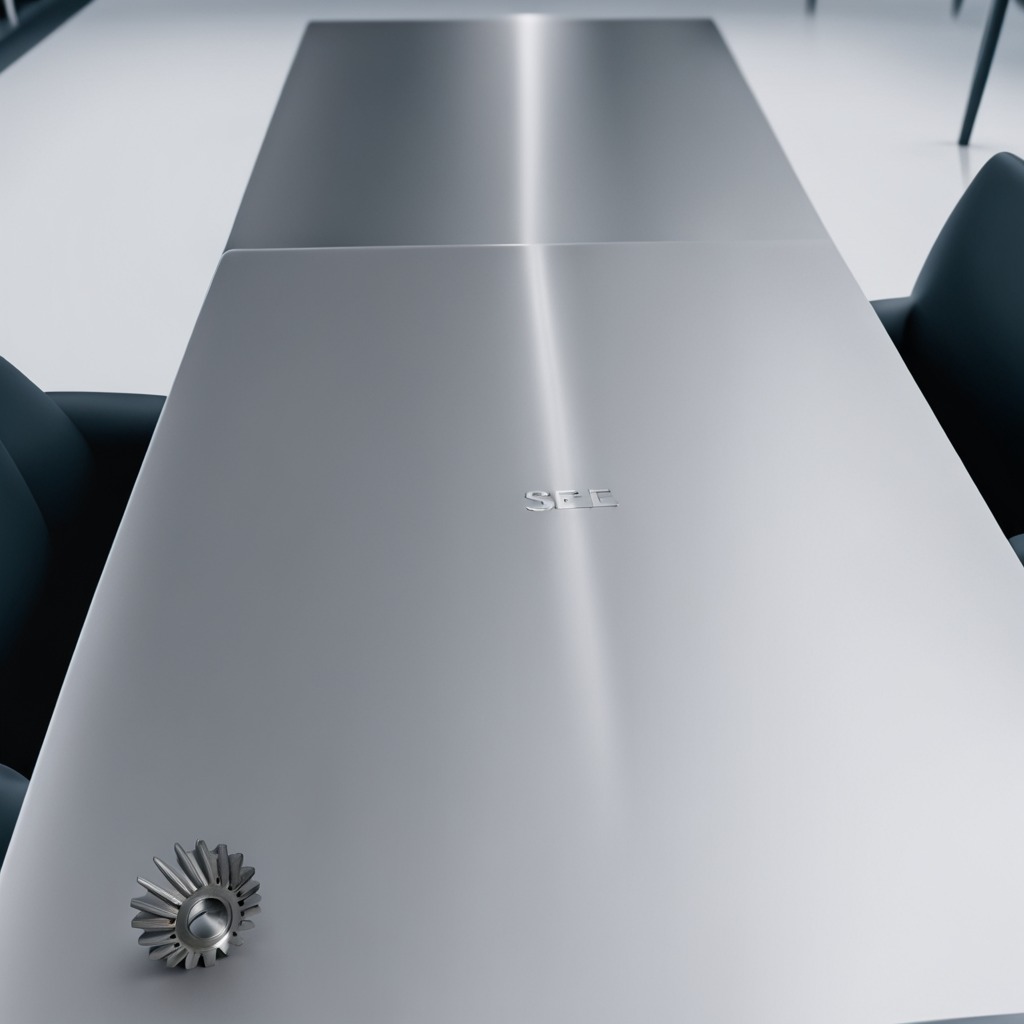
A steel gear with teeth is lying on the stainless steel table in a high-end prototyping lab.